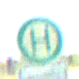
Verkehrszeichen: Haltestelle
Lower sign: ZeitangabenMitBeschraenkungAufWochentage5
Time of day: Midday
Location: Outdoor (Special)
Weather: PartlyCloudy
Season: NotSpecified
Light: Natural